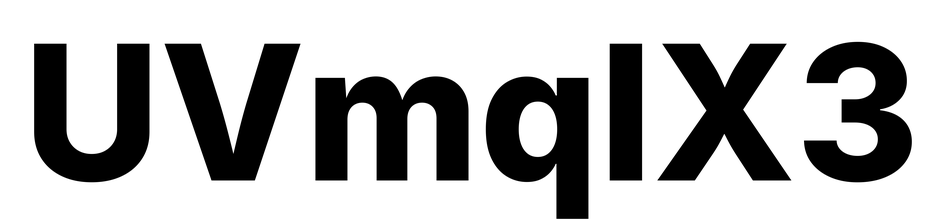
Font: Inter_ExtraBold